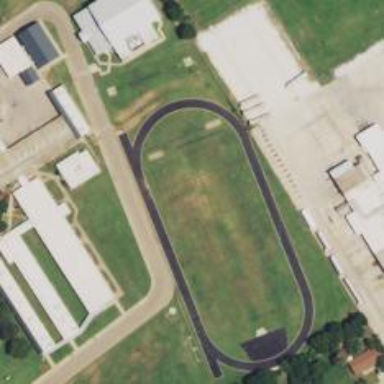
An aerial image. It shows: Track in leisure land.